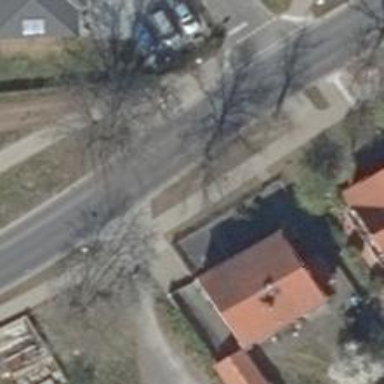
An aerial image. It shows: Sidewalk along the footway.